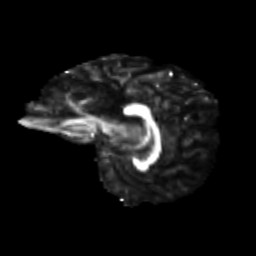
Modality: FA
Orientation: sagittal
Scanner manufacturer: siemens
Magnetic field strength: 3 T
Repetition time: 9.2 s
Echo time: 0.084 s